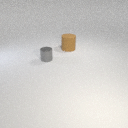
large brown rubber cylinder behind small gray metal cylinder